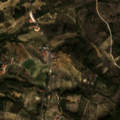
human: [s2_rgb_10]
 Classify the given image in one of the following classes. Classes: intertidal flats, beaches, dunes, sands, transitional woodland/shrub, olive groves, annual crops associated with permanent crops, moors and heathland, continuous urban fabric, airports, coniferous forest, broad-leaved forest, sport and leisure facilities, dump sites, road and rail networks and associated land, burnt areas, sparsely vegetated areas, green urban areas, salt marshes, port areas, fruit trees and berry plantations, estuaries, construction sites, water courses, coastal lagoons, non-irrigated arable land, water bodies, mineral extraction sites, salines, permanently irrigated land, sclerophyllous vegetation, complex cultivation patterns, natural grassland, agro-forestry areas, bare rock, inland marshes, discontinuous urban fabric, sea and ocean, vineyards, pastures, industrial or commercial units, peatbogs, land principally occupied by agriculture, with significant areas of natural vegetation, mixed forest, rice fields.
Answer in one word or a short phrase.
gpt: olive groves, land principally occupied by agriculture, with significant areas of natural vegetation